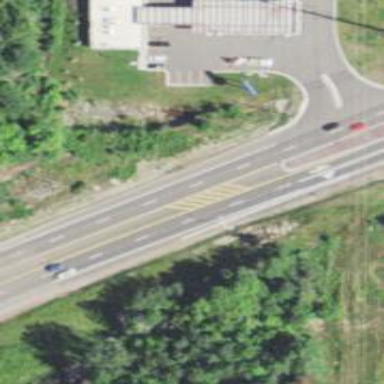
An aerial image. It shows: Trunk highway.